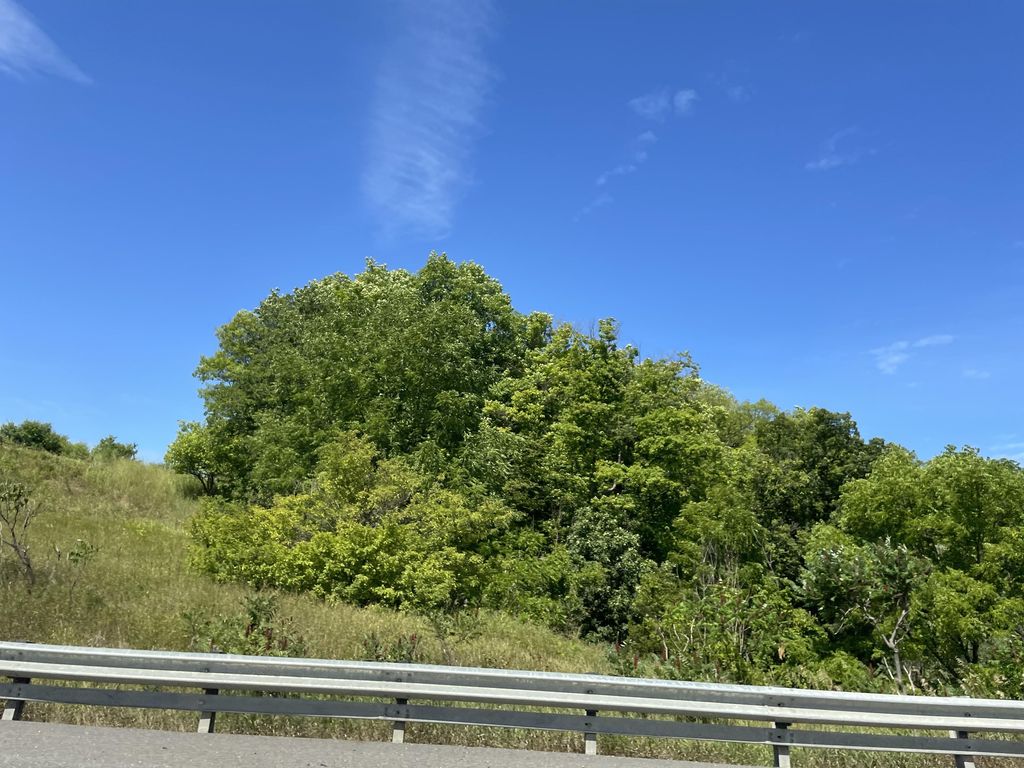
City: hamilton